Question: I want to calculate and plot the probability density of a wave function in Julia. I wrote a small snippet of Julia code for evaluating the following function:

The Julia (incomplete) code is:
'''
set_bigfloat_precision(100)
A = 10
C = 5
m = BigFloat(9.10938356e-31)
= BigFloat(1.054571800e-34)
t = exp(-(sqrt(C * m) / ))
'''
The last line where I evaluate 't' gives '0.<PHONE>...'. I tried to set the precision of the BigFloat as well. No luck! What am I doing wrong? Help appreciated.
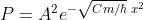
Answer: While in comments Chris Rackauckas has pointed out you entered the formula wrong. I figured it was interesting enough to answer the question anyway
Lets break it down so we can see what we are raising:
'''
A = 10
C = 5
m = BigFloat(9.10938356e-31)
h = BigFloat(1.054571800e-34)
z = -sqrt(C * m)/h
t = exp(z)
'''
So
'z =-2.0237336022083455711032042949257e+19'
so very roughly 'z=-2e19)'
so roughly 't=exp(-2e19)' (ie 't=1/((e^(2*10^19))')
That is a very small number.
Consider that
'exp(big"-1e+10") = 9.278...e-<PHONE>'
and
'exp(big"-1e+18") = 2.233...e-434294481903251828'
and yes, julia says:
'exp(big"-2e+19) = 0.0000'
'exp(big"-2e+19)' is a very small number.
That puts us in context I hope. Very small number.
---
So julia depends on <URL> for BigFloats
You can try <URL>=0'
So same result.
Now, it is not the precision that we care about.
But rather the range of the exponant.
MPFR use something kinda like IEEE style floats, where precision is the length of the mantissa, and then you have a exponent. '2^exponent * mantissa'
So there is a limit on the range of the exponent.
See: <URL>
> Function: mpfr_exp_t mpfr_get_emin (void)
Function: mpfr_exp_t mpfr_get_emax (void)Return the (current) smallest and largest exponents allowed for a floating-point variable. and the largest value has the form (1 - epsilon) times 2 raised to the largest exponent, where epsilon depends on the precision of the considered variable.
Now julia does set these to there maximum range the fairly default MPFR compile will allow. I've been digging around the MPFR source trying to find where this is set, but can't find it. I believe it is related to the max fault a Int64 can hold.
'Base.MPFR.get_emin() = -4611686018427387903 =typemin(Int64)>>1 + 1'
You can adjust this but only up.
So anyway
'0.5*big"2.0"^(Base.MPFR.get_emin()) = 8.5096913117408361391297879096205e-1388255822130839284'
but
'0.5*big"2.0"^(Base.MPFR.get_emin()-1) = <PHONE>...'
---
Now we know that
'exp(x) = 2^(log(2,e)*x)'
So we can 'exp(z) = 2^(log(2,e)*z)'
'log(2,e)*z = -29196304319863382016'
'Base.MPFR.get_emin() = -4611686018427387903'
So since the exponent (rough -2.9e19) is less than the minimum allowed exponent (roughly -4.3e17).
Thus your answer as to why you get zero.
It may (or may not) be possible to recomplile MPFR with Int128 exponents, but julia hasn't.
Perhaps julia should throw a Underflow exception.
Free encouraged to report that as an issue on the Julia Bug Tracker.